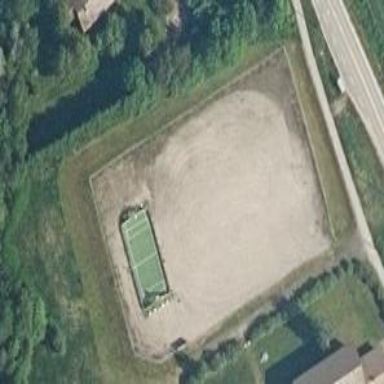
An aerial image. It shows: Equestrian pitch used for leisure and sports activities.